Brain MRI, t2w sequence, axial 2D slice.
Patient: age 28, sex F, weight 95 kg, height 1.95 m
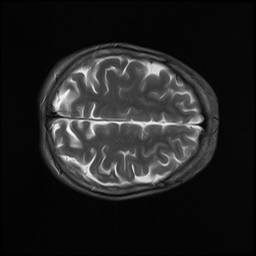